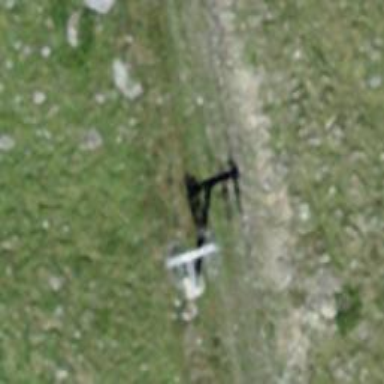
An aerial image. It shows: Pylon used for aerialway.